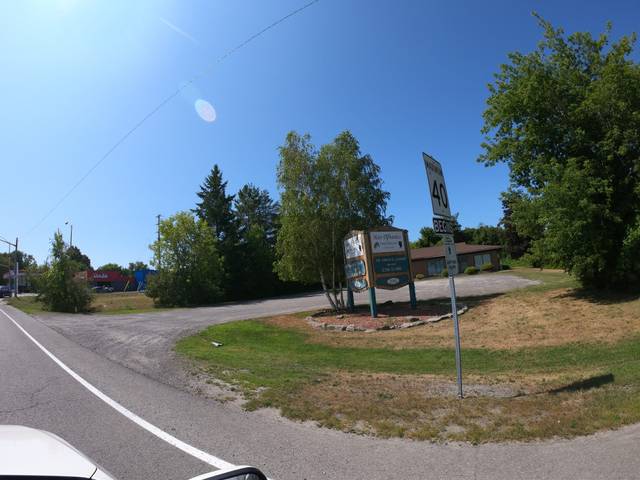
Region: Canada
Coordinates: 45.022, -75.653